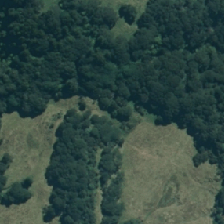
Land cover: manuka_kanuka